如图，已知点 \(O\) 是 \( \triangle ABC \) 的重心，\(BO \perp CO\)，\(\tan \angle CBO = \frac{3}{4}\)，如果 \(BO = 8\)，那么点 \(A\)、\(O\) 的距离为 \_\_\_\_.

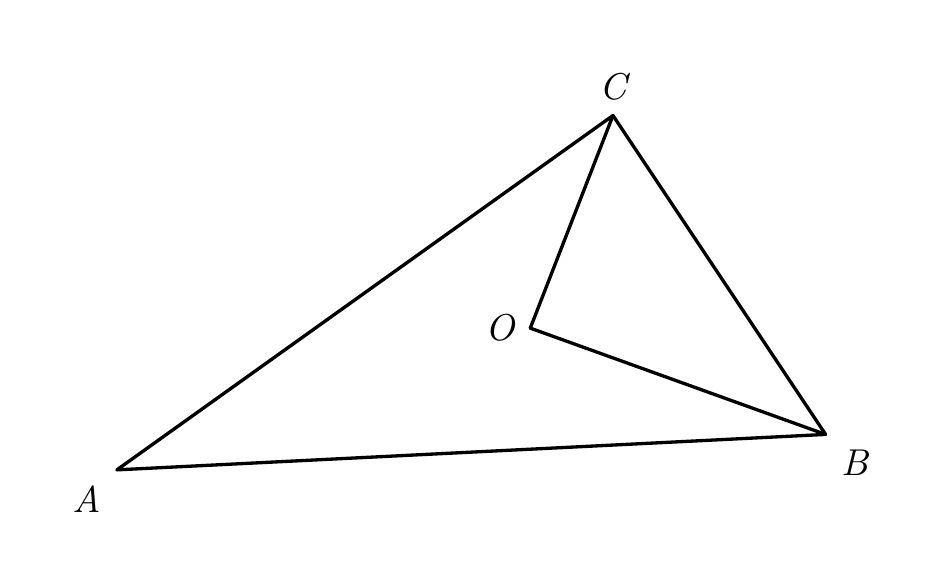
【解答】
【答案】10

【分析】本题主要考查了三角形的重心，解直角三角形，平行线分线段成比例，连接 \(AO\) 并延长交 \(BC\) 于点 \(E\)，在 \(AE\) 的延长线上取一点 \(H\)，使 \(EH = EO\)，连接 \(AH\)，\(BH\)，延长 \(CO\) 交 \(AB\) 于点 \(F\)，解 \(Rt\triangle BOC\) 得 \(OC = 6\)，\(BC = 10\)，然后利用平行四边形 \(BHCO\) 是矩形，\(OH = BC = 10\)，然后利用平行线分线段成比例求得 \(AO = OH = 10\)，据此可得点 \(A\)、\(O\) 的距离.

【详解】解：连接 \(AO\) 并延长交 \(BC\) 于点 \(E\)，在 \(AE\) 的延长线上取一点 \(H\)，使 \(EH = EO\)，连接 \(AH\)，\(BH\)，延长 \(CO\) 交 \(AB\) 于点 \(F\)，如图所示：

\(\because BO \perp CO\)，\(\tan \angle CBO =\frac{3}{4}\)，

\(\therefore \) 在 \(Rt\triangle BOC\) 中，\(\tan \angle CBO = \frac{OC}{OB} = \frac{3}{4}\)，

\(\because OB = 8\)，

\(\therefore OC = \frac{3}{4}OB = 6\).

由勾股定理得，\(BC = \sqrt{OC^2 + OB^2} = \sqrt{6^2 + 8^2} = 10\).

\(\because\) 点 \(O\) 是 \( \triangle ABC \) 的重心，

\(\therefore AE\)、\(CF\) 都是 \( \triangle ABC \) 的中线，

\(\therefore BE = CE\)，\(AF = BF\)，

又 \(\because EH = EO\)，

\(\therefore\) 四边形 \(BHCO\) 是平行四边形，

\(\because BO \perp CO\)，

\(\therefore\) 平行四边形 \(BHCO\) 是矩形，

\(\therefore CF \parallel BH\)，\(OH = BC = 10\)，

\(\therefore \frac{AF}{BF} = \frac{AO}{HO}\)，

\(\because AF = BF\)，

\(\therefore AO = OH = 10\)，

$\therefore$ 点 $A$ 与点 $O$ 的距离为 $10$.

故答案为：10.
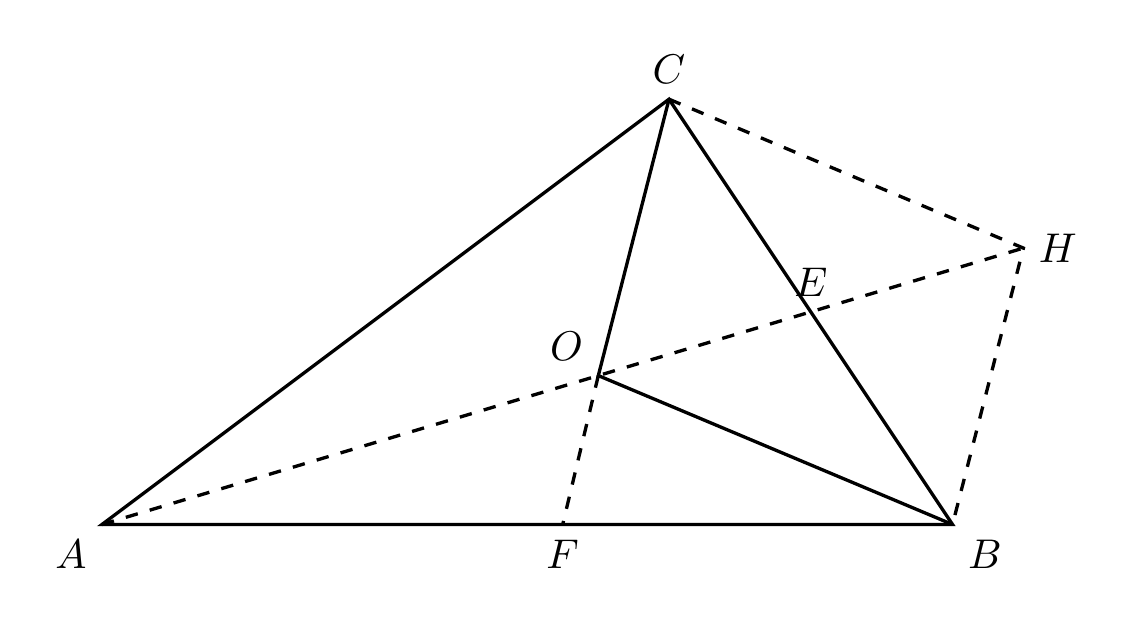